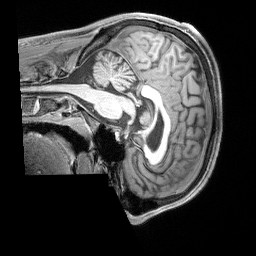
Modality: T1w
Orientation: sagittal
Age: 21
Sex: male
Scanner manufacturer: siemens
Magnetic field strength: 3 T
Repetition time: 2.4 s
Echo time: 0.00215 s